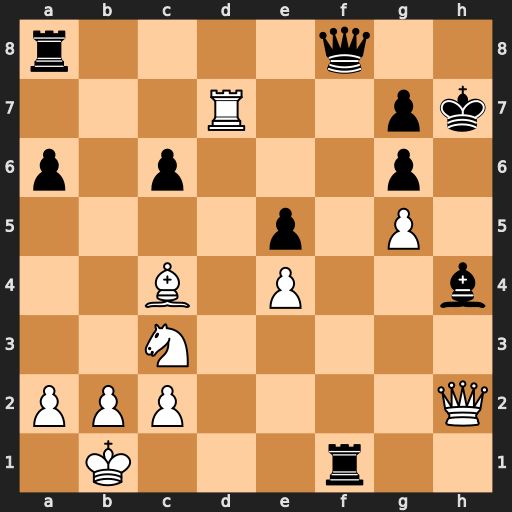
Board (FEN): r4q2/3R2pk/p1p3p1/4p1P1/2B1P2b/2N5/PPP4Q/1K3r2
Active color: w
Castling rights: -
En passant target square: -
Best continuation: Bxf1 Qxf1+ Rd1